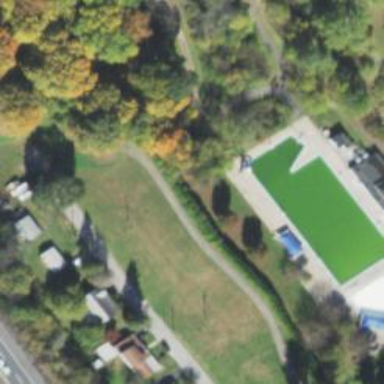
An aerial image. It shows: Water slide attraction.